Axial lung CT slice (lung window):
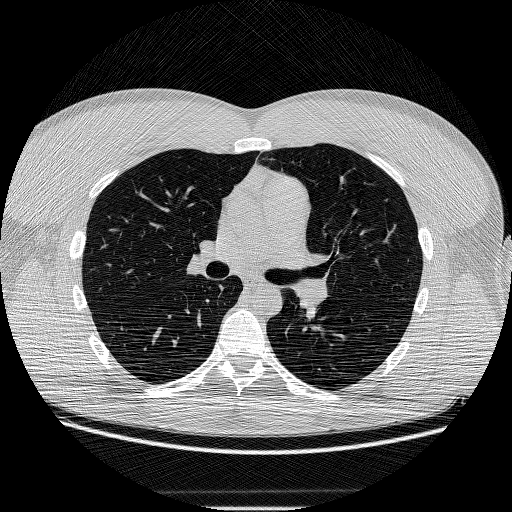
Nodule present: no